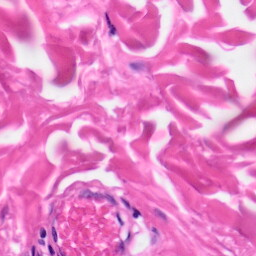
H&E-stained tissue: Skin